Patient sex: F
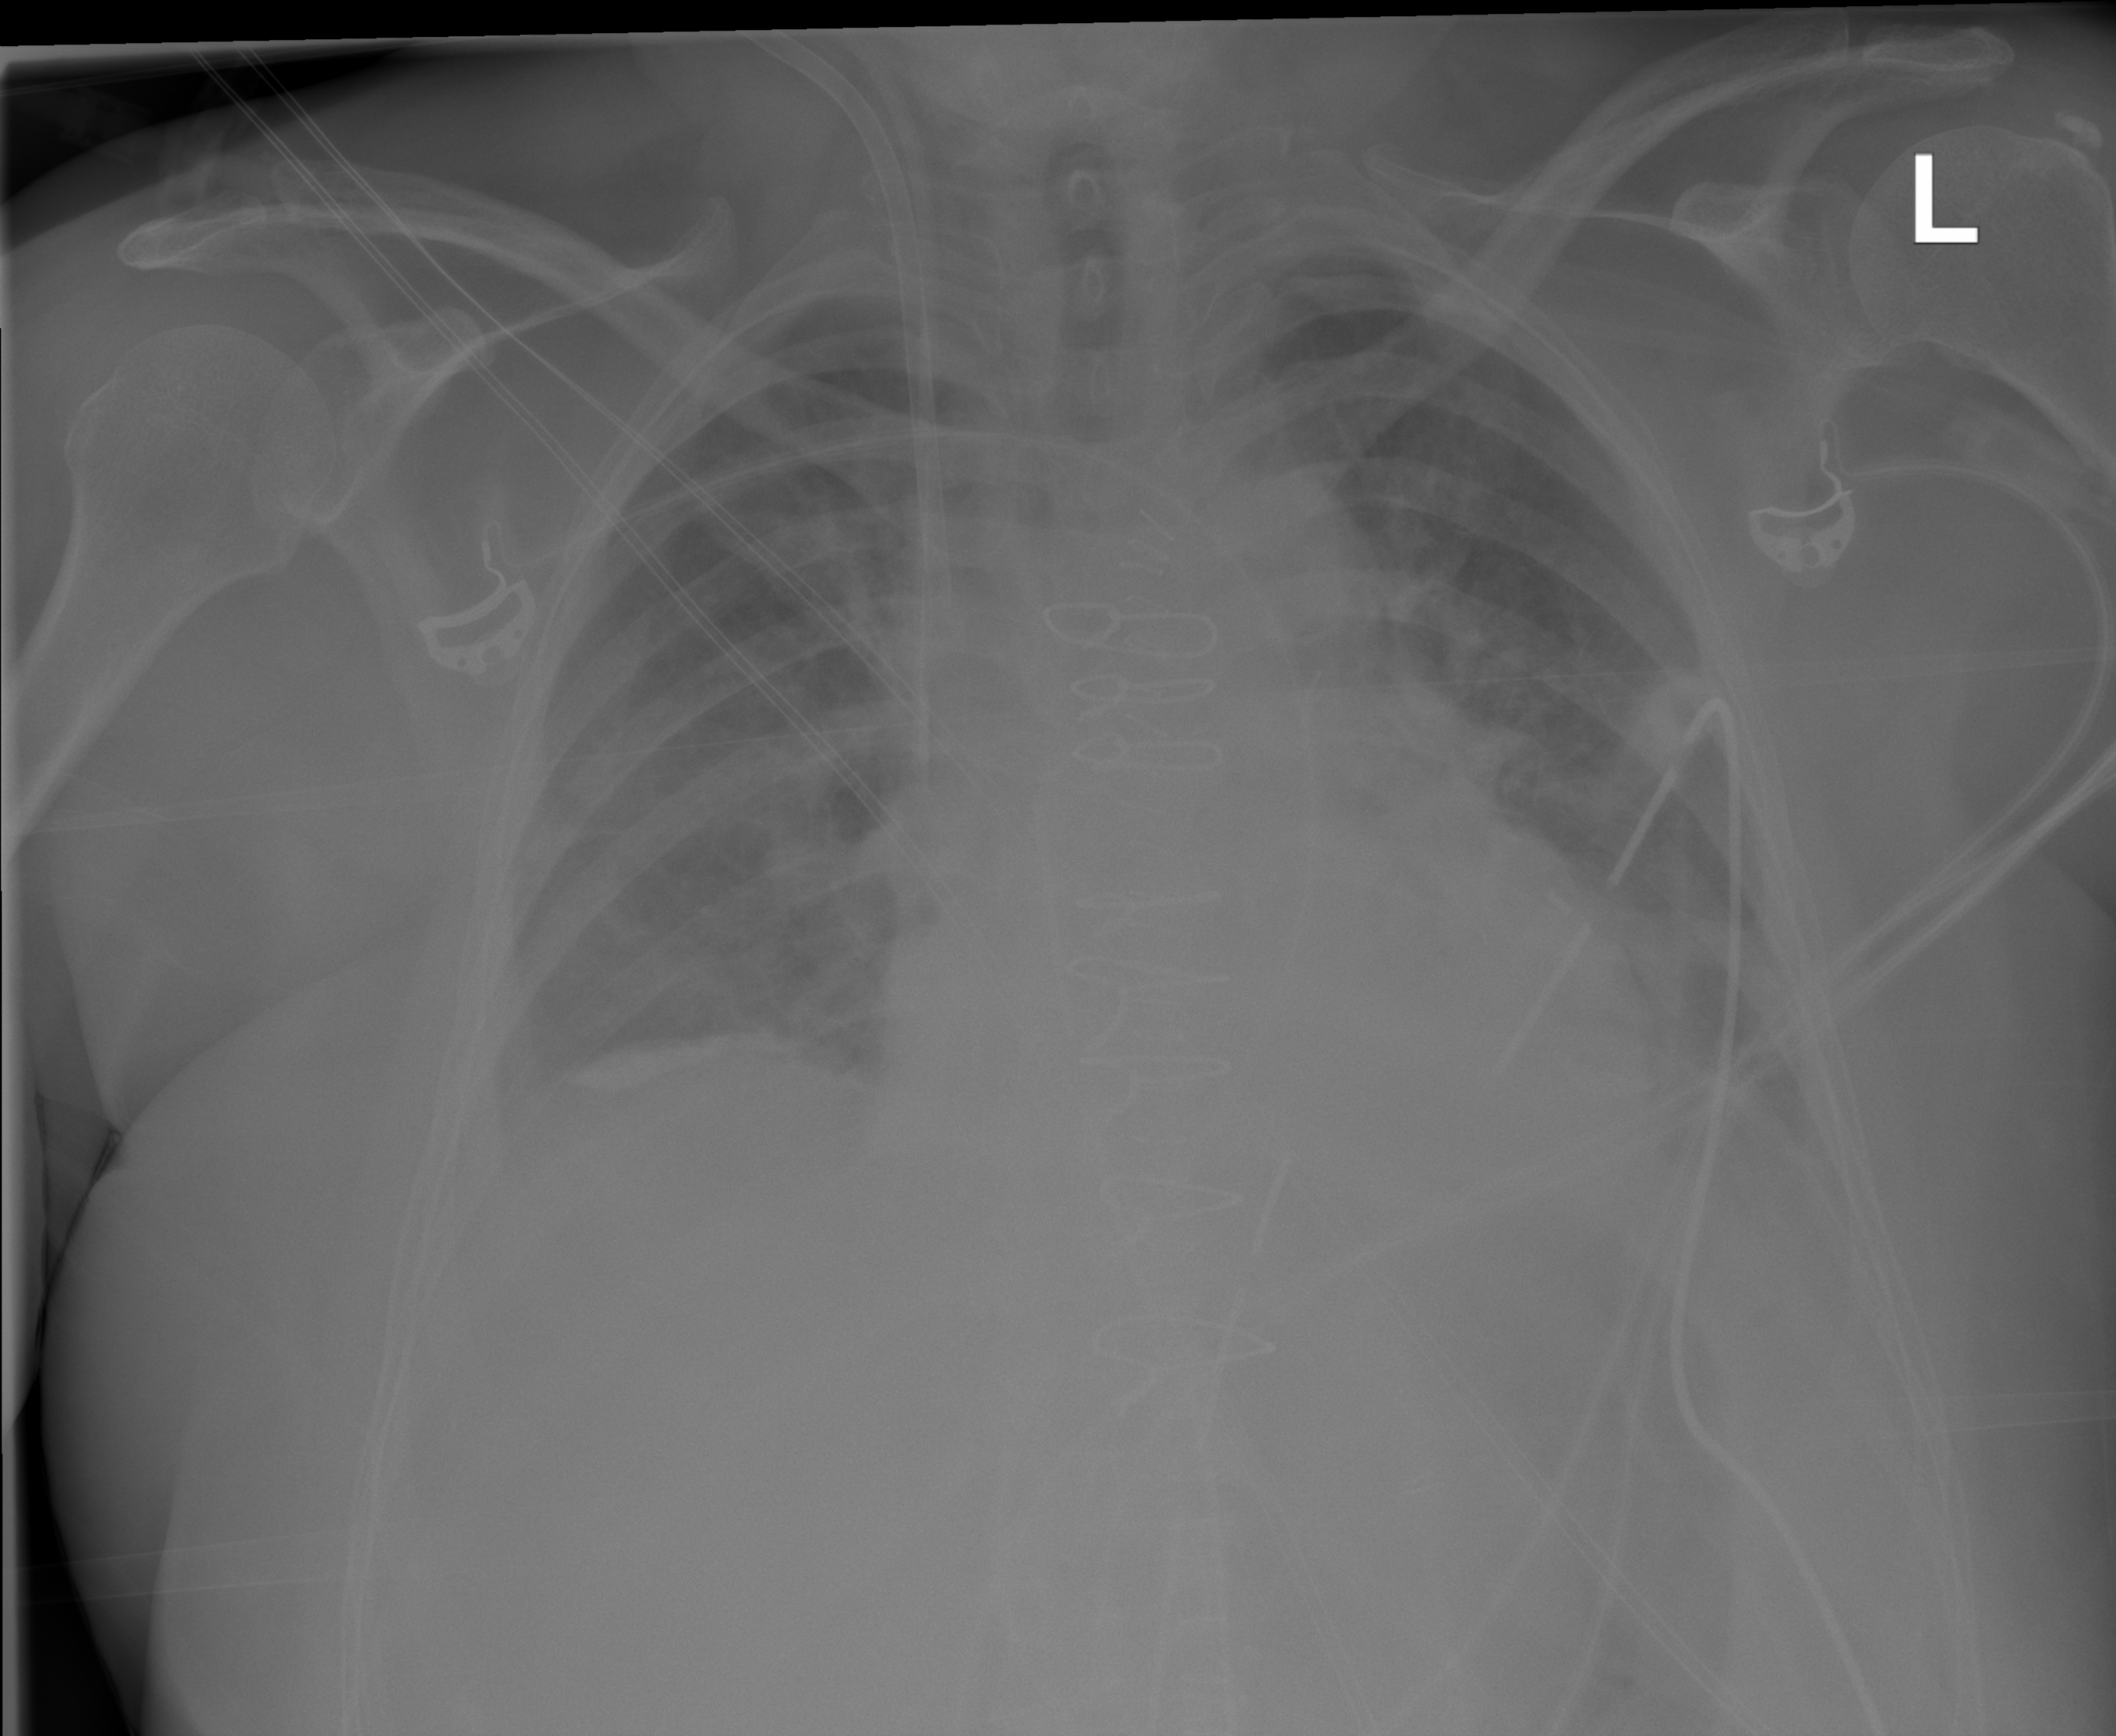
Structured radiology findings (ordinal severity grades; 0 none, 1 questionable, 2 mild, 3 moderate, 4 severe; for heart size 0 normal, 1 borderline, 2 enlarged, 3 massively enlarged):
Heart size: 1
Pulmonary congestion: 2
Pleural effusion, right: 2
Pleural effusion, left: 2
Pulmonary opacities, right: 0
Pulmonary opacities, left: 0
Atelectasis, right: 2
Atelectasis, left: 3